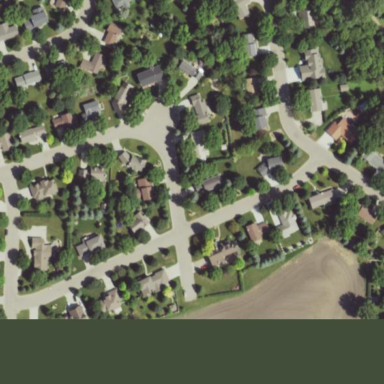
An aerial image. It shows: This residential area consists of single-family homes.